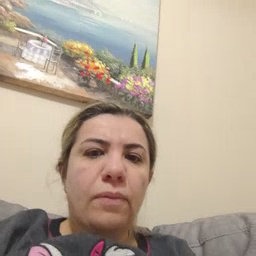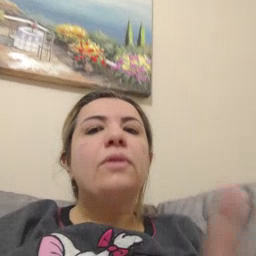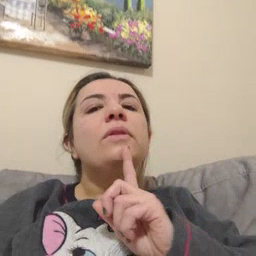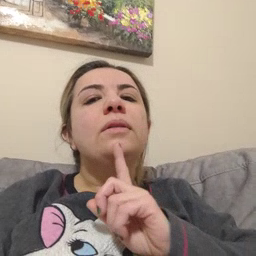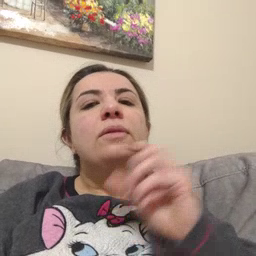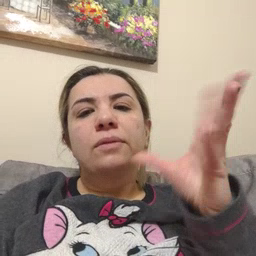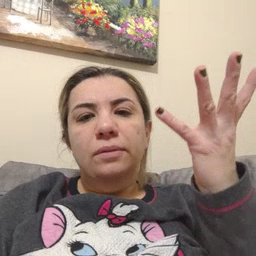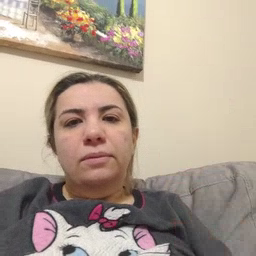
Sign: lamp